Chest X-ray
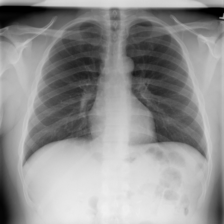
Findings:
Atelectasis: negative
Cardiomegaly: negative
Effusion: negative
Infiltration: negative
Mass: negative
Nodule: negative
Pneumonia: negative
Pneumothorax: negative
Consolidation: negative
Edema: negative
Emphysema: negative
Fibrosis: negative
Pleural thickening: negative
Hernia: negative